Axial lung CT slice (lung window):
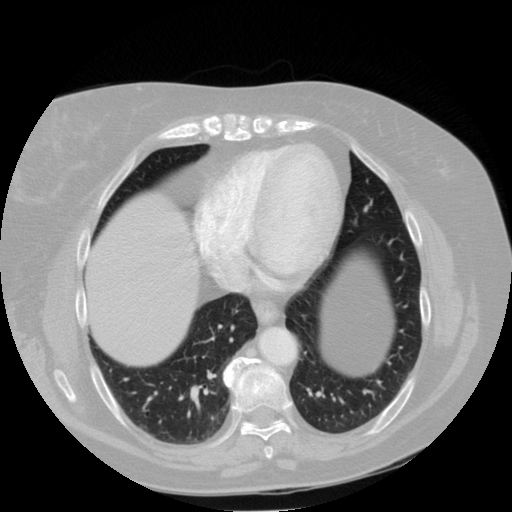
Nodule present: no